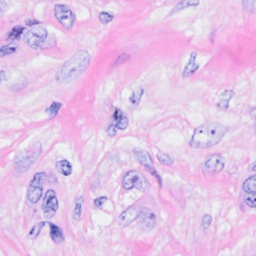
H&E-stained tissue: Breast